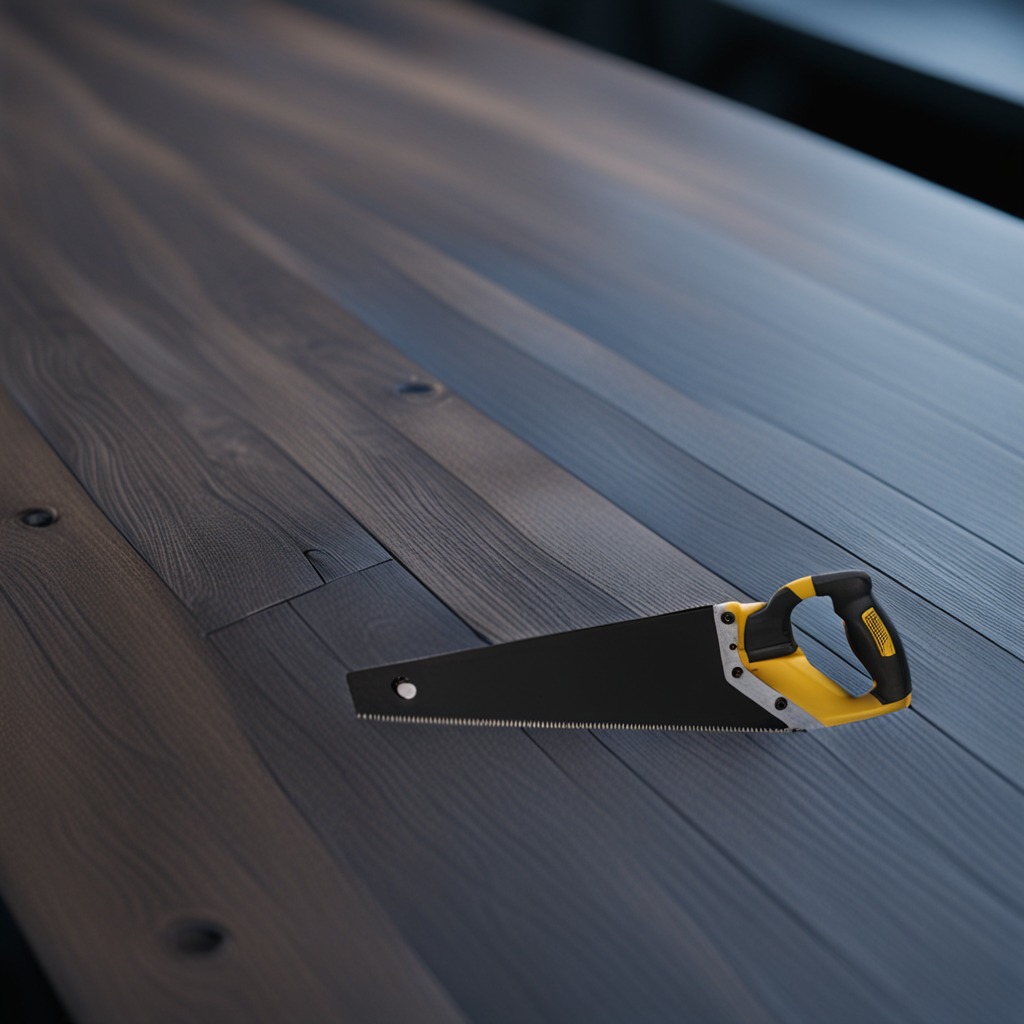
A handheld metal saw lies on a table with faint burn marks in a small garage at twilight.